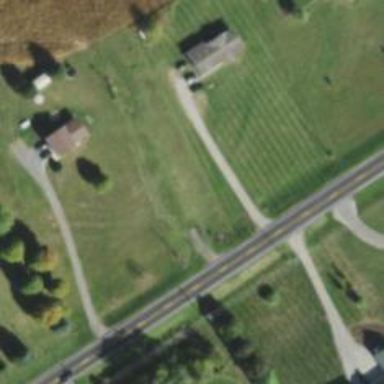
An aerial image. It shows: Driveway.